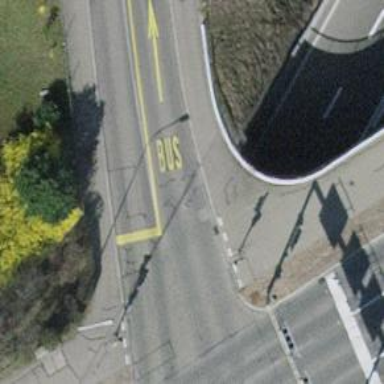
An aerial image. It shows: Crossing with traffic signals and markings.